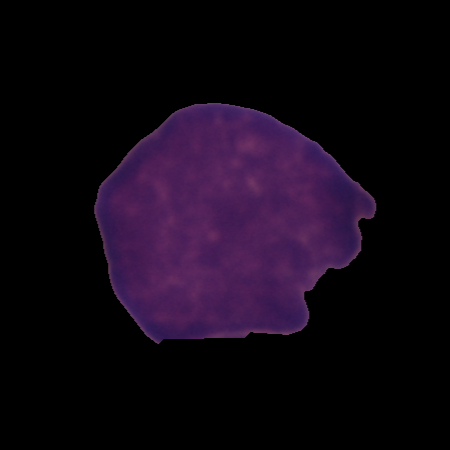
Label: cancer